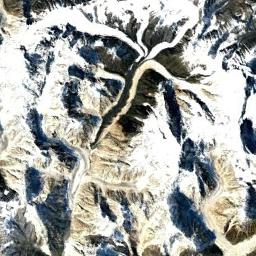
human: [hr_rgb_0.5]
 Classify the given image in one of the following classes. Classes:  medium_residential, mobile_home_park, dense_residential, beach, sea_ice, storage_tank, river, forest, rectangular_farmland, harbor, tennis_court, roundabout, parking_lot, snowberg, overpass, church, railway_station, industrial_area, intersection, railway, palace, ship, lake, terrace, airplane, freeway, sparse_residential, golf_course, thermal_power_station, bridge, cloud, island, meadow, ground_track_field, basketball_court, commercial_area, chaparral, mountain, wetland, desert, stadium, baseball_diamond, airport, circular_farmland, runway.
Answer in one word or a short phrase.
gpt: snowberg